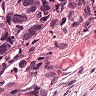
Metastatic tissue present: yes